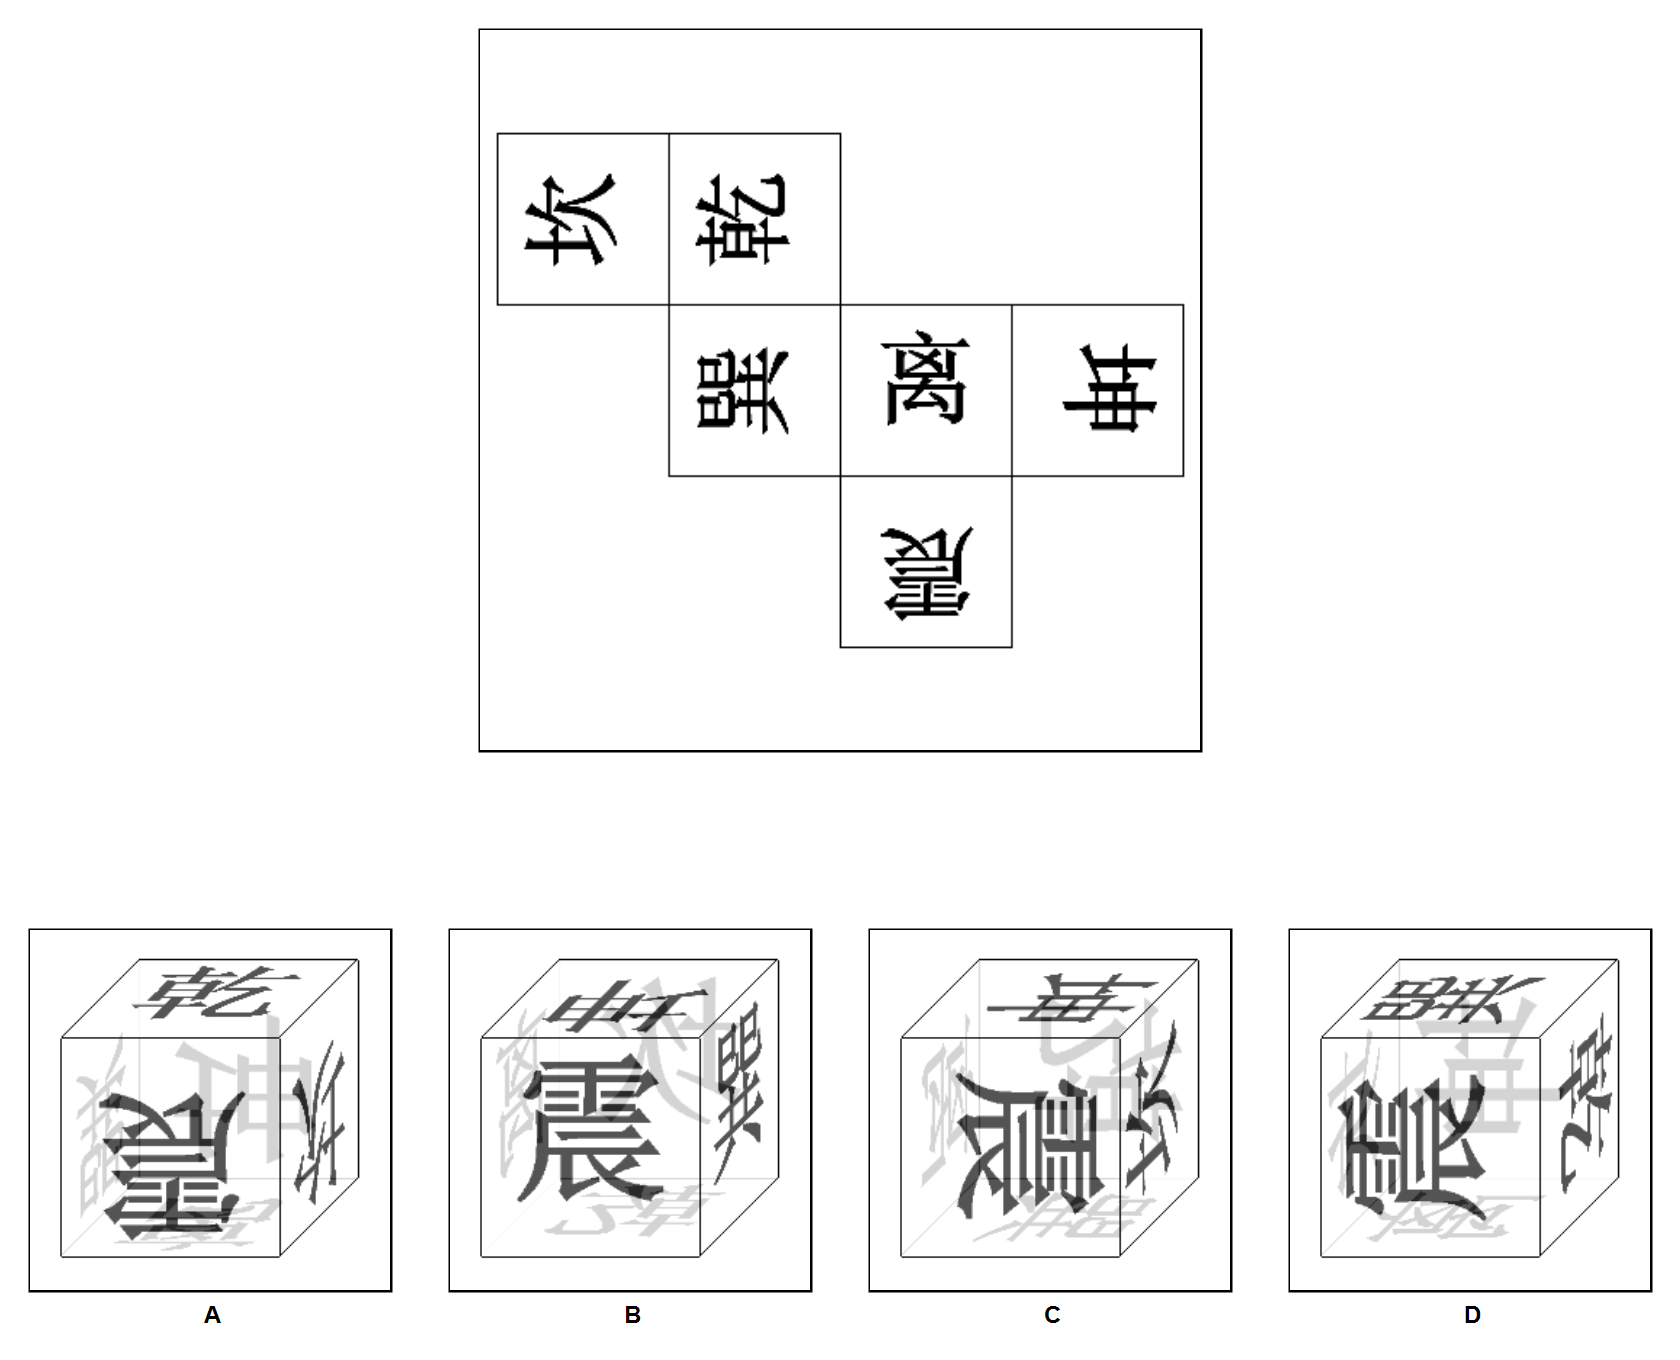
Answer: C